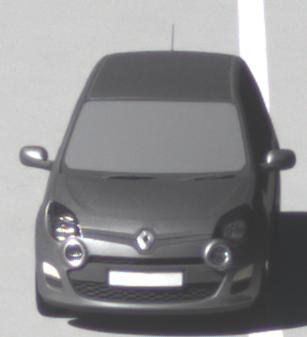
Make: Renault
Model: Twingo 1.2 LEV 16V 75
Detailed model: Twingo (II)
Model produced from: 2012/01
Model produced until: 2014/07
Doors: 3
Color: gray
Road condition: wet road
Daytime: midday
Contrast: high contrast